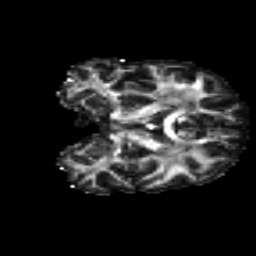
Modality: FA
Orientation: coronal
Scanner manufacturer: siemens
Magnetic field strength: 3 T
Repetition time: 4.16 s
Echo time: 0.0806 s